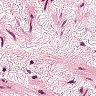
Metastatic tissue present: no